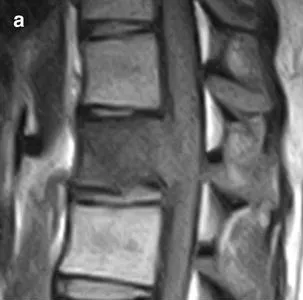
Sagittal magnetic resonance images showing low signal intensity changes of the L1 vertebral body on T1-weighted images.
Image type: radiology (mri)